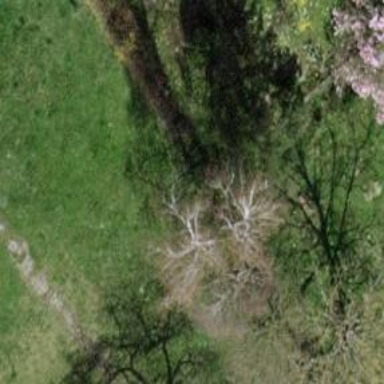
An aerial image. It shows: Deciduous tree with broadleaved leaves.